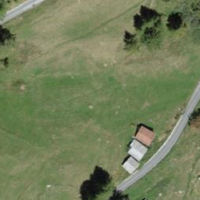
EUNIS habitat code: 24
Species observed at this site:
Parnassia palustris